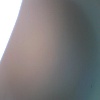
Label: sunburn